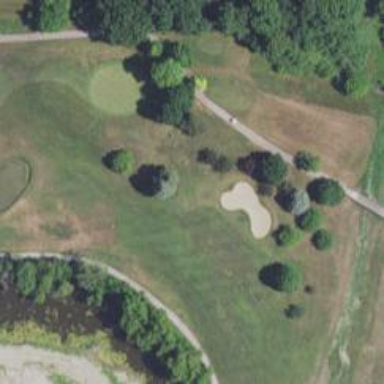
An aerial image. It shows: Golf hole.